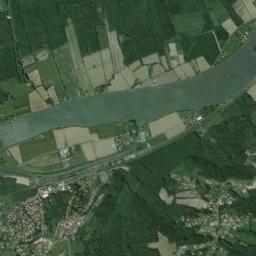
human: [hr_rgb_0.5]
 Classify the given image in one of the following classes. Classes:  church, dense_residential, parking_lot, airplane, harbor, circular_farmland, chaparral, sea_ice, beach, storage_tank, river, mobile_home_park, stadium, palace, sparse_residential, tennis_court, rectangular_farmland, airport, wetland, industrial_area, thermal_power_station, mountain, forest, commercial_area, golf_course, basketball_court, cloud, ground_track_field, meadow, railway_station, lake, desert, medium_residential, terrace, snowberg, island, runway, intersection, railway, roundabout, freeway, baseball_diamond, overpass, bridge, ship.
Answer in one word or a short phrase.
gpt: river